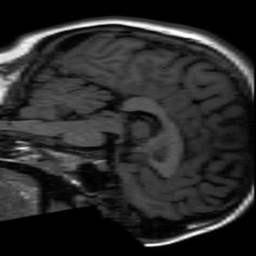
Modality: inplaneT1
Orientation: sagittal
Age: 19
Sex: female
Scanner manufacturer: ge
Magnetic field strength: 3 T
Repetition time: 2.499 s
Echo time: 0.02513 s